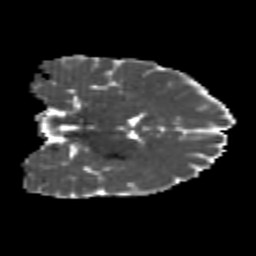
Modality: MD
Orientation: coronal
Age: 24
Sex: female
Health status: healthy
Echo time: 0.074 s